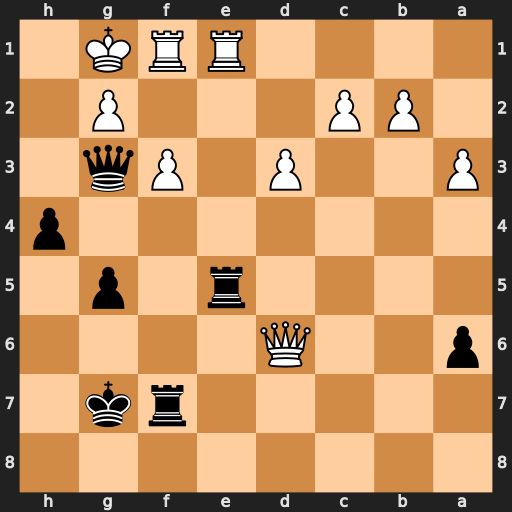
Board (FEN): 8/5rk1/p2Q4/4r1p1/7p/P2P1Pq1/1PP3P1/4RRK1
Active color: b
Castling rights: -
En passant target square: -
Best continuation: Rxe1 Qxg3 Rxf1+ Kxf1 hxg3